九年级 · 解析几何
已知直线 $l: y=2 x+b$ 与以原点 $O$ 为圆心, 5 为半径的 $\odot O$ 相交, 则 $b$ 的取值范围为
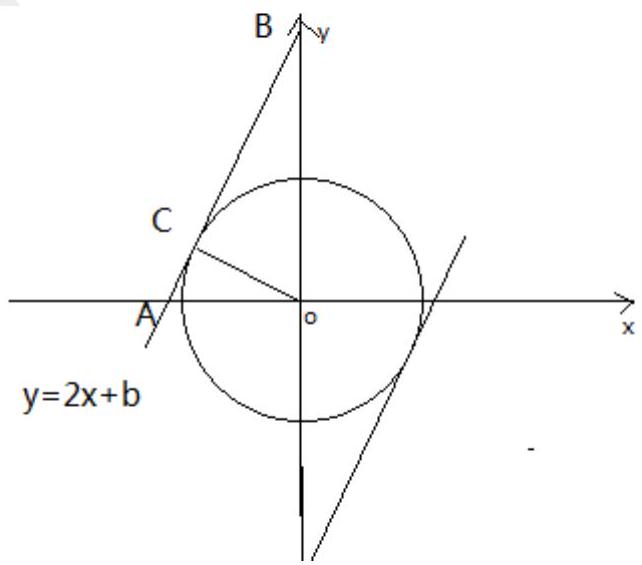
A. $b>5 \sqrt{5}$
B. $b<-5 \sqrt{5}$
C. $-5 \sqrt{5}<b<5 \sqrt{5}$
D. $b>5 \sqrt{5}$ 或 $b<-5 \sqrt{5}$
答案: C
解析: 如图, 假设直线: $y=2 x+b$ 交 $x$ 轴与 $A$, 交 $y$ 轴与 $B$,

则: $A\left(-\frac{1}{2} b, 0\right), B(0, b)$

$A B^{2}=O A^{2}+O B^{2}=\frac{1}{4} b^{2}+b^{2}=\frac{5}{4} b^{2}$,

$$
\therefore A B=\left|\frac{\sqrt{5}}{2} b\right|
$$

假设直线: $y=2 x+b$ 与圆相切, 切点是 $C$,

则 $O C \perp A B, \quad O C=5$.

$\because \frac{1}{2} O A \cdot O B=\frac{1}{2} A B \cdot O C$,

$\therefore\left|\frac{1}{2} b\right| \cdot|b|=\left|\frac{\sqrt{5}}{2} b\right| \times 5$,

$\therefore b= \pm 5 \sqrt{5}$.

$\therefore$ 直线 $l: y=2 x+b$ 与 $\odot O$ 相交时 $b$ 的取值范围为

$-5 \sqrt{5}<b<5 \sqrt{5}$.

故选: $C$